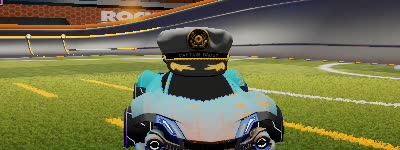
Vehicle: werewolf